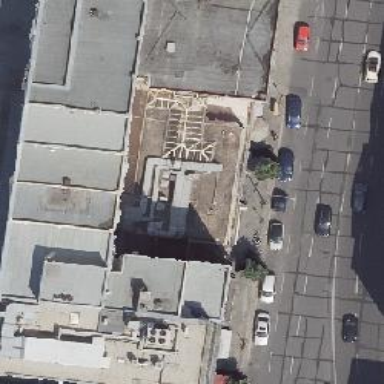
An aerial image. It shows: Cafe.